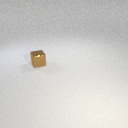
small brown metal cube